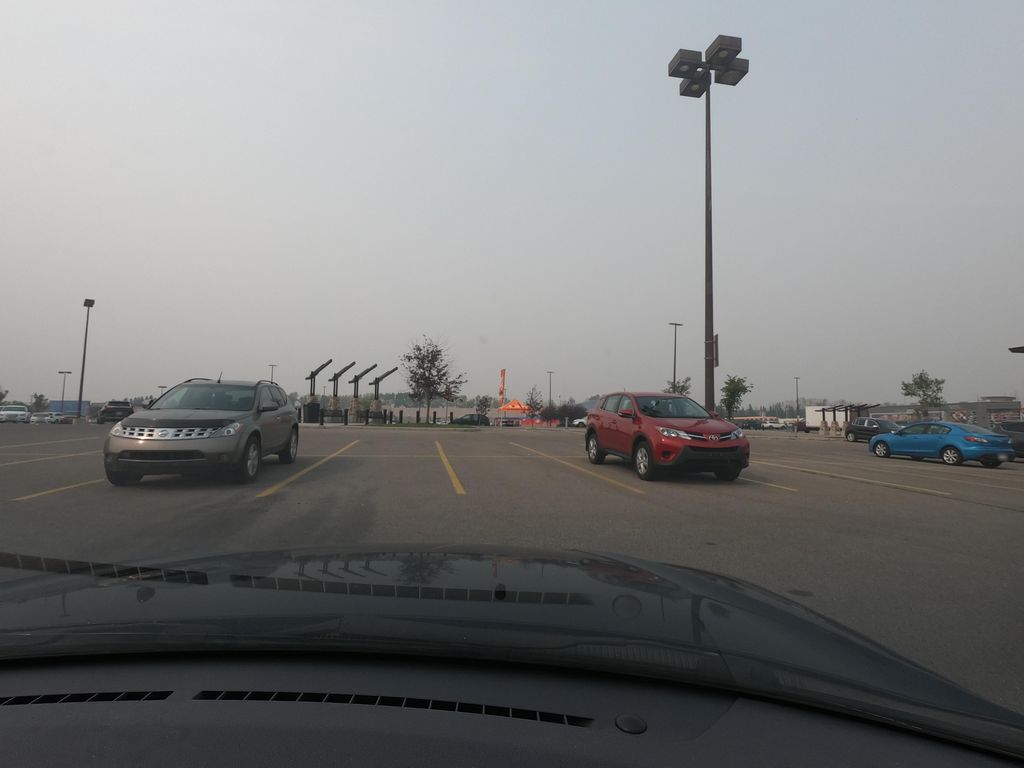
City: calgary